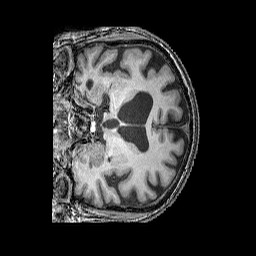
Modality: T1w
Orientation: coronal
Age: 75
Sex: male
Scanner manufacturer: siemens
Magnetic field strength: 3 T
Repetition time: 2.25 s
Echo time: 0.00411 s